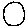
Label: circle